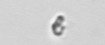
Label: detritus